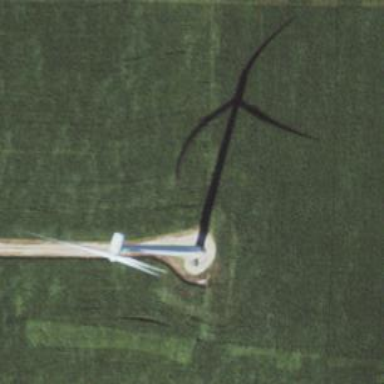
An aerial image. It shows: Wind generator using horizontal axis wind turbines.